Interaction volume radius: 5 \u00c5
Interaction volume height: 25 \u00c5
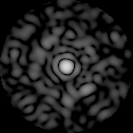
Disorder parameter: 0.8025